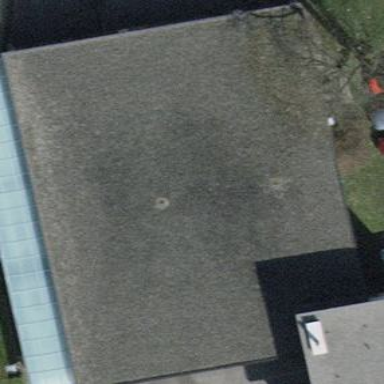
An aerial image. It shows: Building with flat roof.